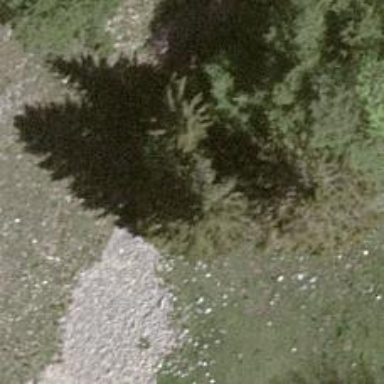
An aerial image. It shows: Beautiful tree in nature.